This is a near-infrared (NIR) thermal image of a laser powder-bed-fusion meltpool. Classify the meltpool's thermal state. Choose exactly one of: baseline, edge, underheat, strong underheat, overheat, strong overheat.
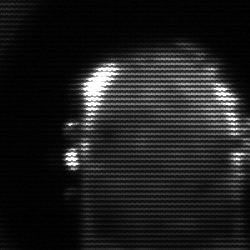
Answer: baseline